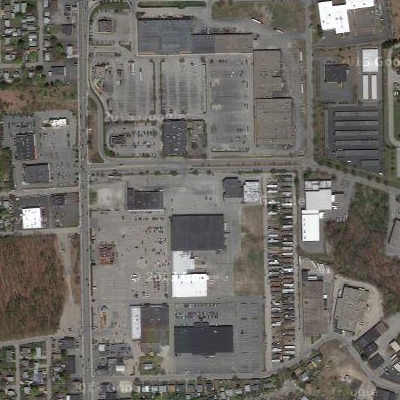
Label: gParking